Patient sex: M
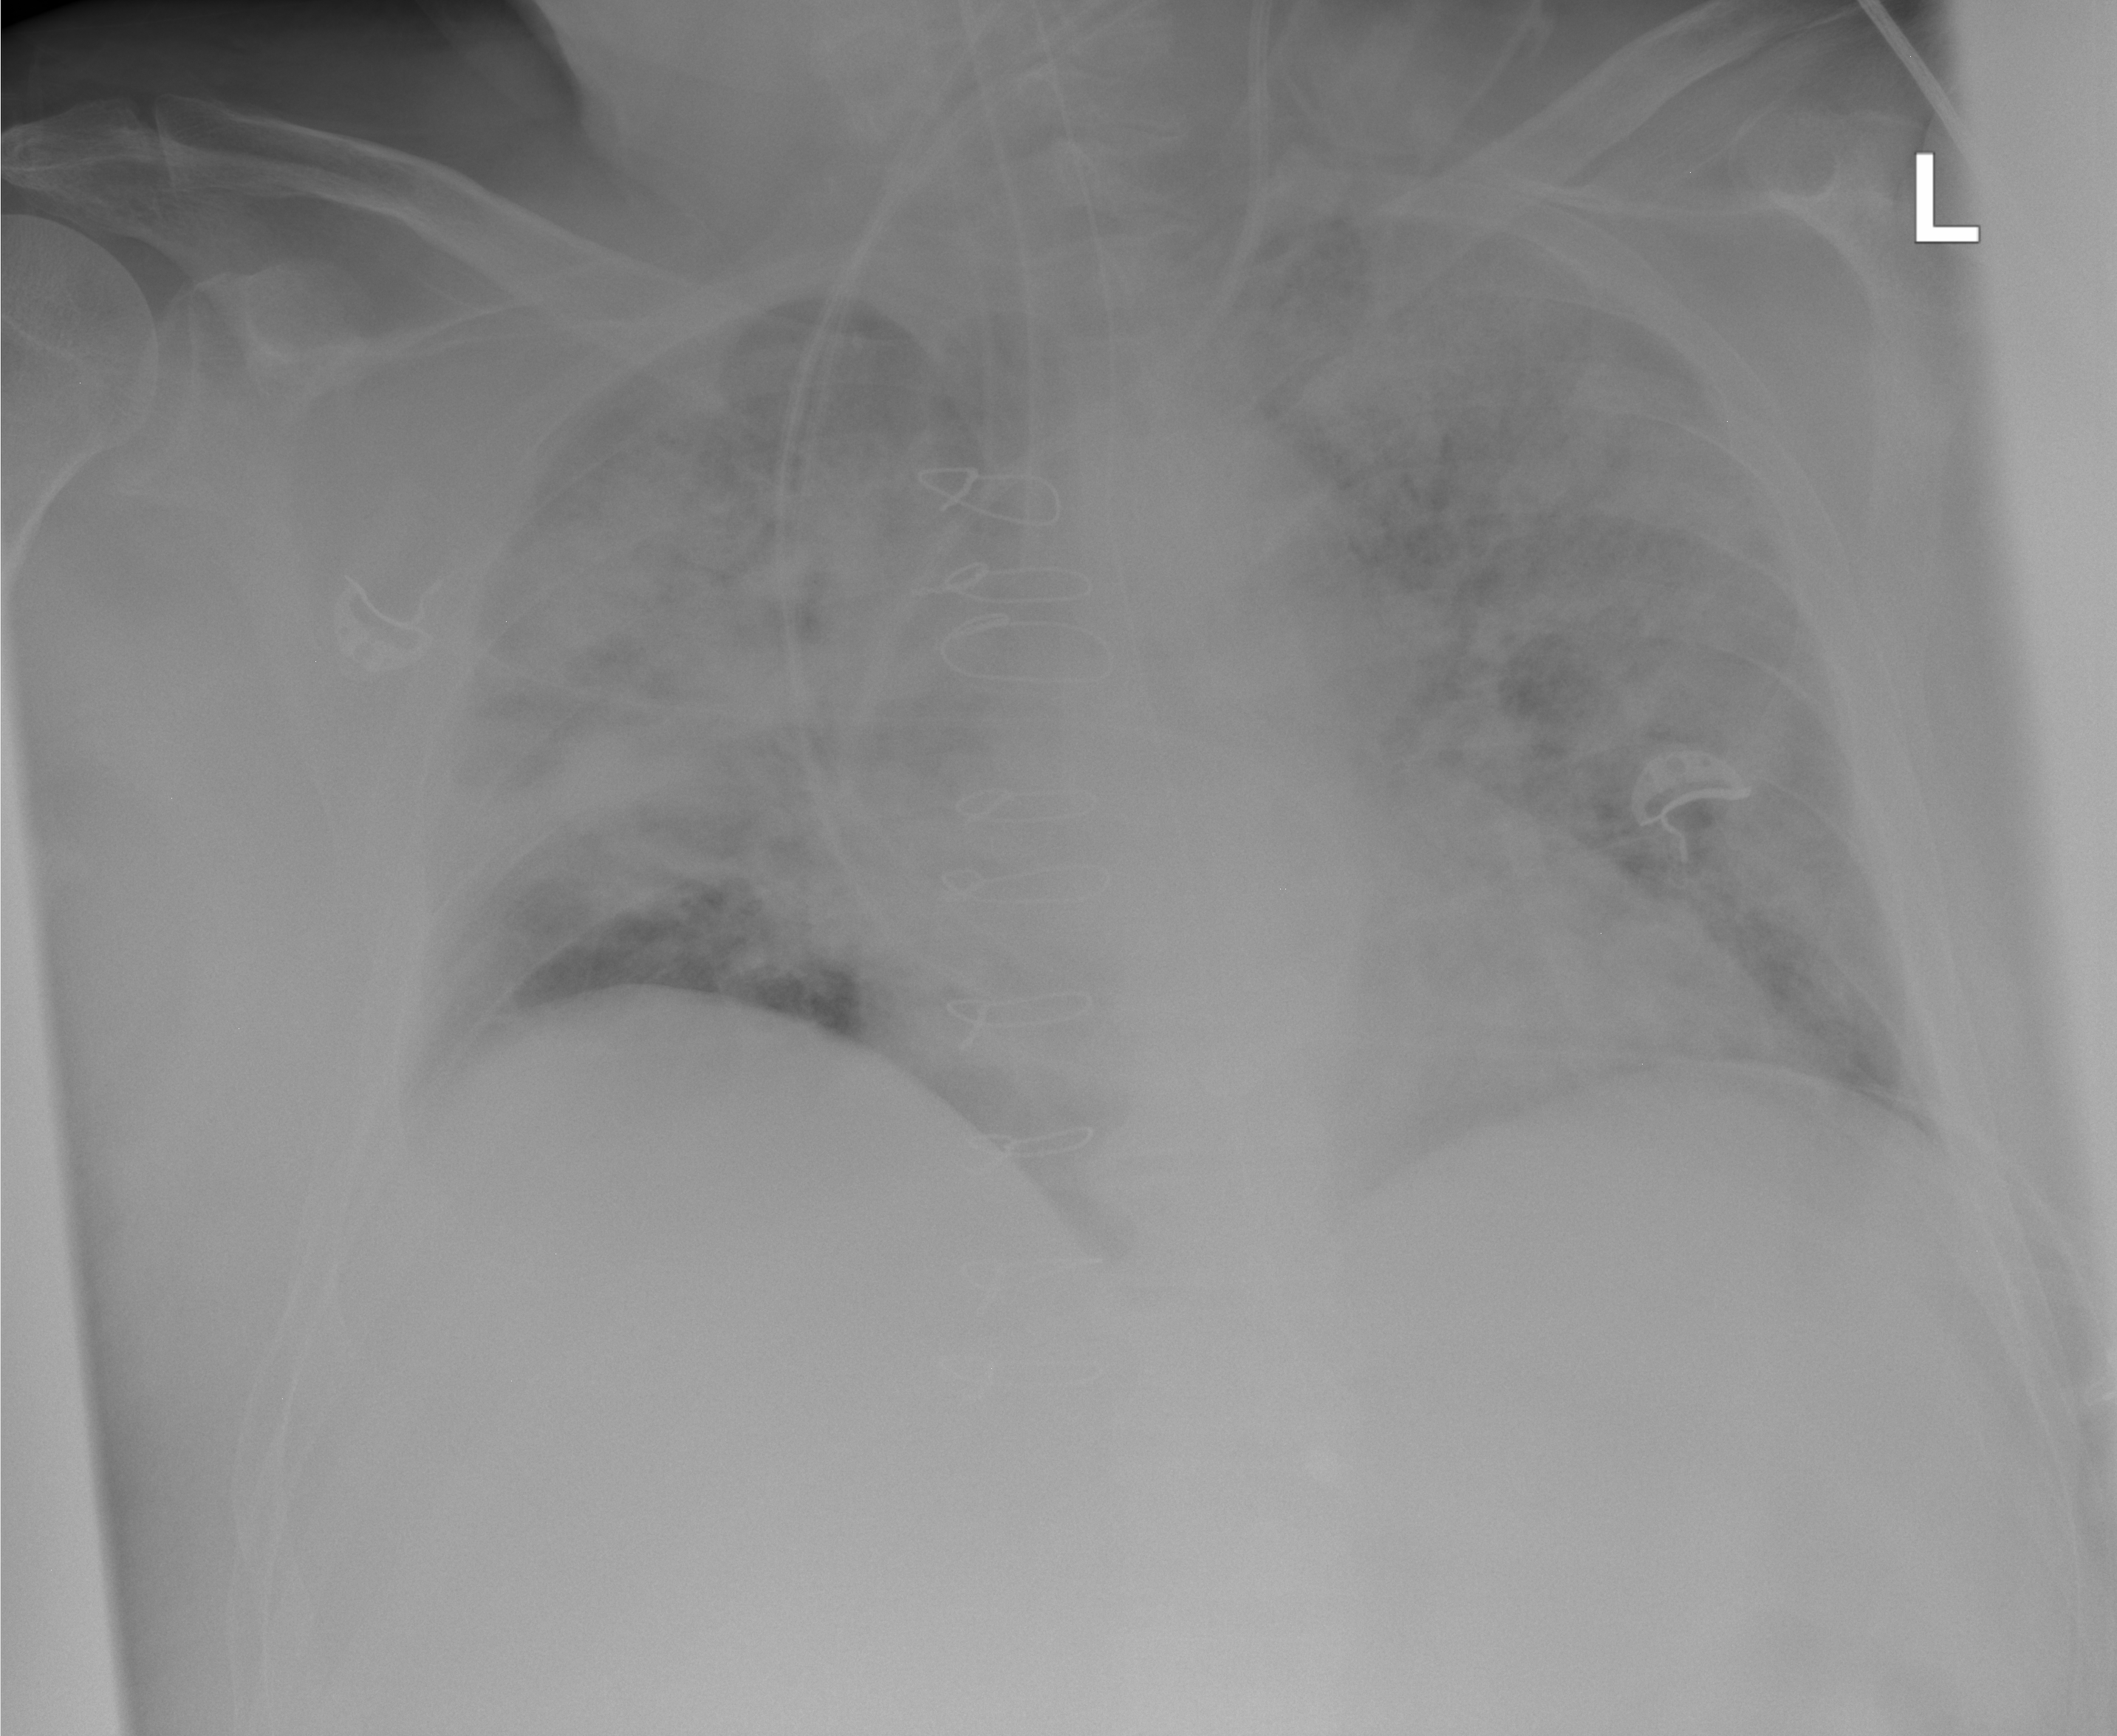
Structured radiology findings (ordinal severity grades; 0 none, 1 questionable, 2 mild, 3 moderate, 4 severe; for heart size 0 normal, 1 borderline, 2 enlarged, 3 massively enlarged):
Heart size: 2
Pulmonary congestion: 2
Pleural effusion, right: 1
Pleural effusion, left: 1
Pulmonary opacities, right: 3
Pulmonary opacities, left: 2
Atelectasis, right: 3
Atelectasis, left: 2